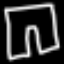
Label: pants